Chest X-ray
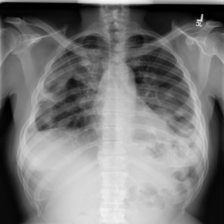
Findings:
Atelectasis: negative
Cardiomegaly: negative
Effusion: positive
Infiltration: negative
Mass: positive
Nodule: positive
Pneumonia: negative
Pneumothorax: negative
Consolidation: negative
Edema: negative
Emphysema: negative
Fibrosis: negative
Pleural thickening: negative
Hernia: negative